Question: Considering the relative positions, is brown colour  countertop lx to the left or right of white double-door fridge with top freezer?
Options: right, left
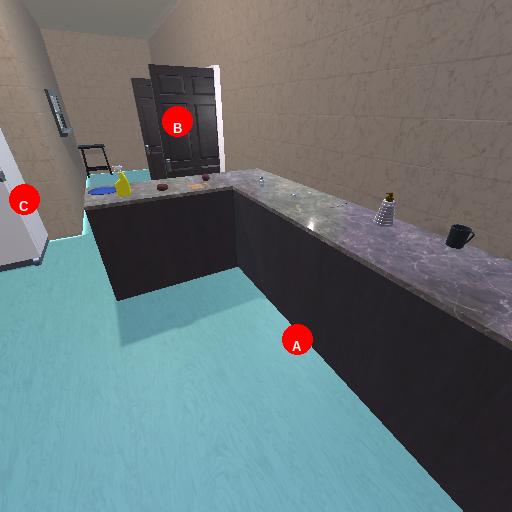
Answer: right